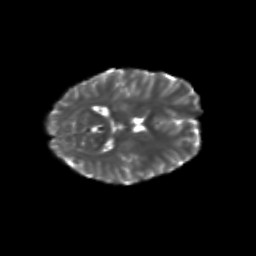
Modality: T2w
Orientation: axial
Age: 20
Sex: female
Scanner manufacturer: siemens
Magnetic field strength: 3 T
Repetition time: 3.5 s
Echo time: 0.113 s